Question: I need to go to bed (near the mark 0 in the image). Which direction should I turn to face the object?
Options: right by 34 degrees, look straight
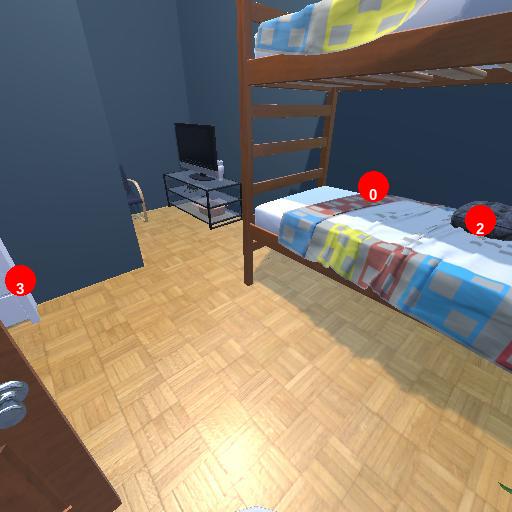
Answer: right by 34 degrees